Field crop: maize
Growth stage: 2
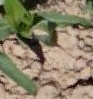
Species: maize